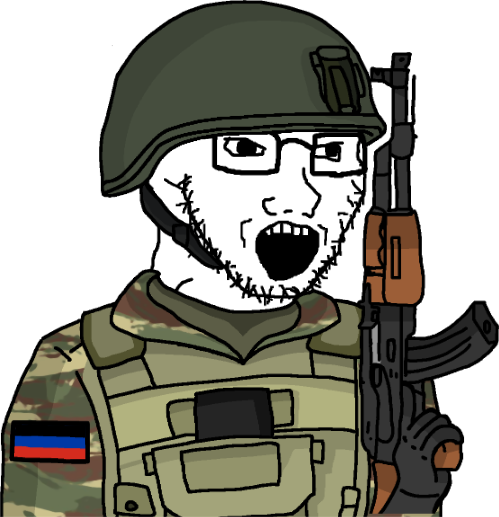
Label: 5_Soyjak